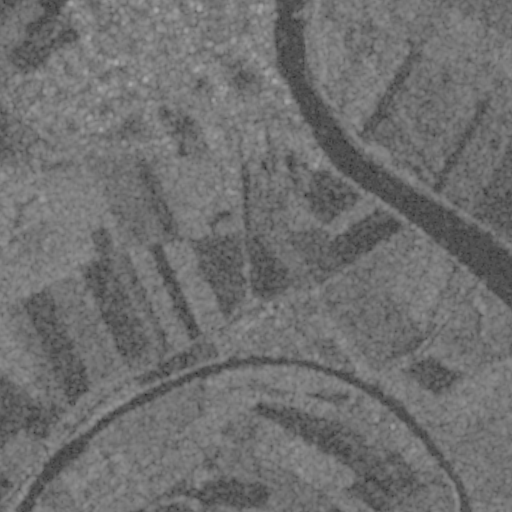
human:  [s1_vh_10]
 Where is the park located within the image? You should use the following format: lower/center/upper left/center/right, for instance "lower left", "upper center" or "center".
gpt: The park is located in the upper left of the image.
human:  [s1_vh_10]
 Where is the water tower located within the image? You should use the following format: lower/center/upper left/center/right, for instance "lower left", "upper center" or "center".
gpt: The water tower is located in the upper left of the image.
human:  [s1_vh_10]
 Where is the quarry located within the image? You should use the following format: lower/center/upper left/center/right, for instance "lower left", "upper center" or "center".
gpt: There is no quarry in the image.

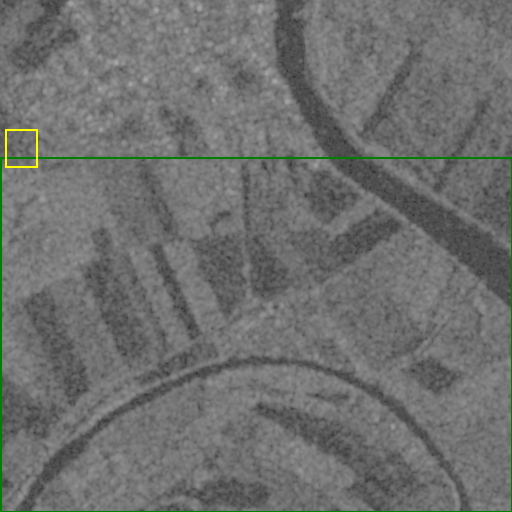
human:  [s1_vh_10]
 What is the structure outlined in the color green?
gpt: The structure outlined in green is a crop field.
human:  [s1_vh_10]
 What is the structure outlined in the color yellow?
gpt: The structure outlined in yellow is a park.
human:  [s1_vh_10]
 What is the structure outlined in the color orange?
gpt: There is no orange outline.